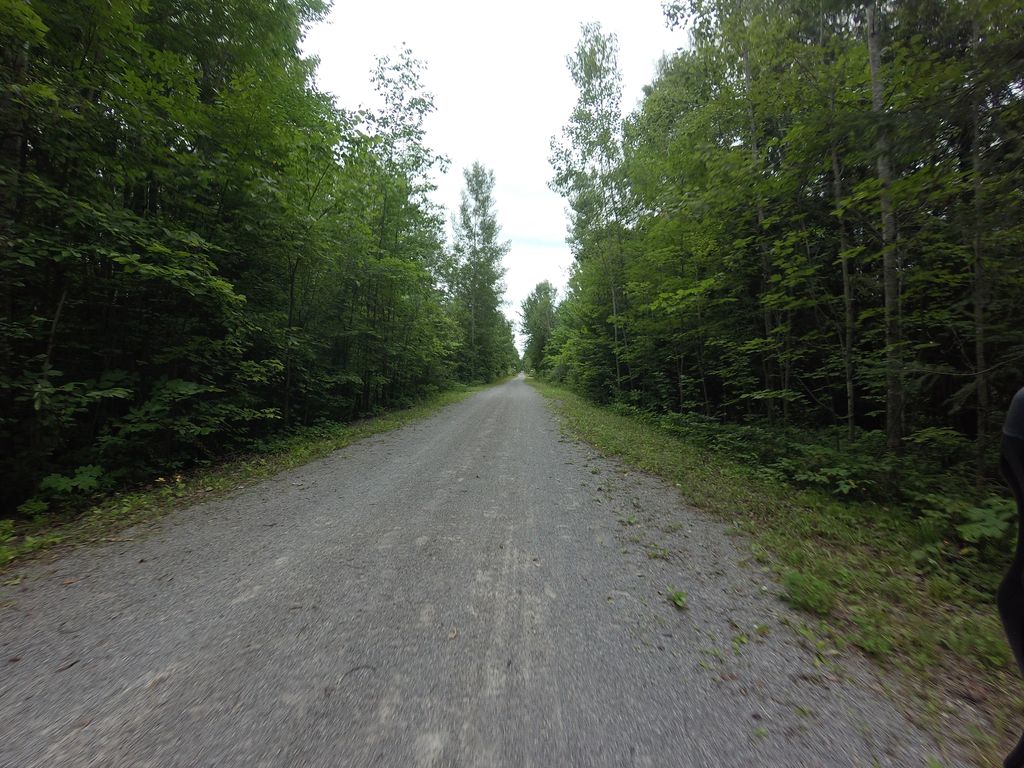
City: ottawa-gatineau